Aerial crown-view tile of a tropical tree (Barro Colorado Island, Panama), acquired 20250715:
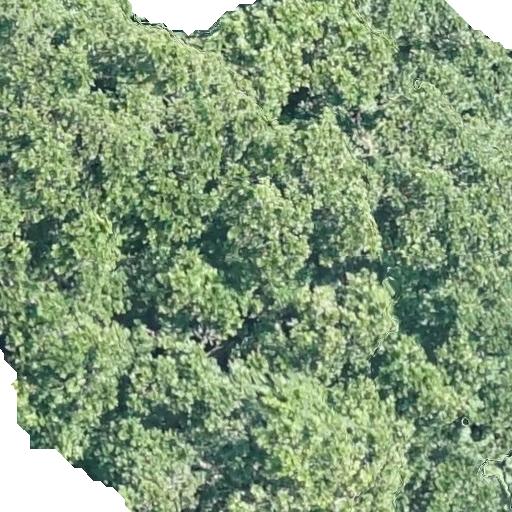
Species: Anacardium excelsum
GBIF accepted scientific name: Anacardium excelsum
Crown area: 553.087 m²